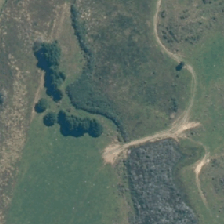
Land cover: herbaceous_freshwater_vege